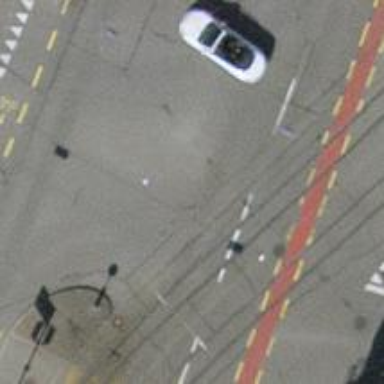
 and trolley wires are installed in the forward direction."